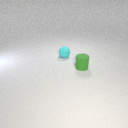
small cyan rubber sphere to the left of small green rubber cylinder